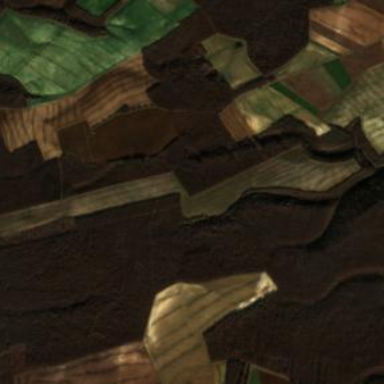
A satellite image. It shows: Picturesque farmland scene.